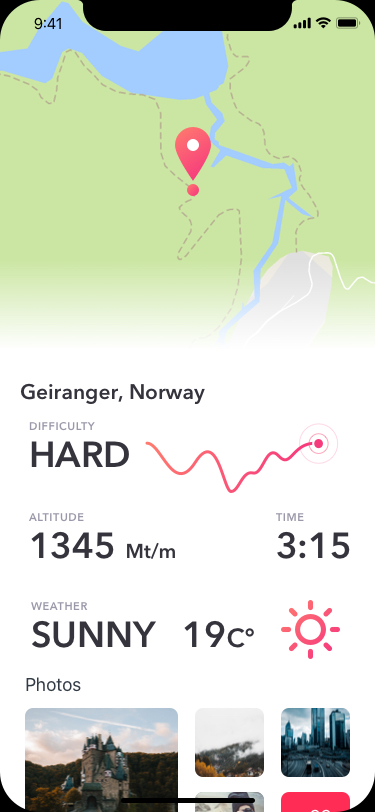
Text in this UI design:
HARD
DIFFICULTY
1345 Mt/m
ALTITUDE
3:15
TIME
SUNNY   19C°
WEATHER
Geiranger, Norway
+99
Photos